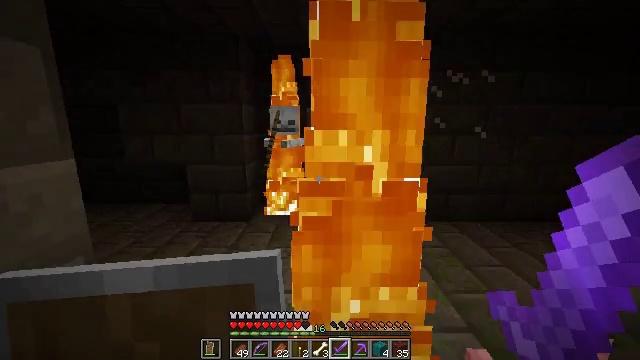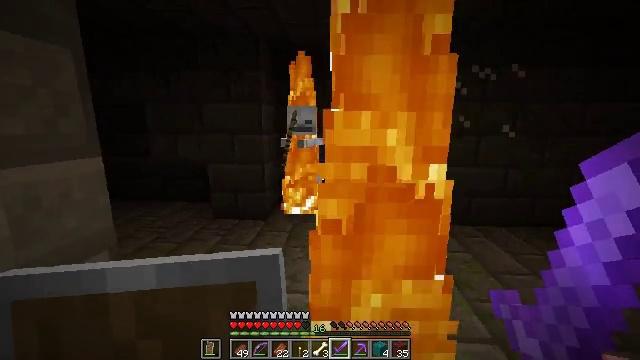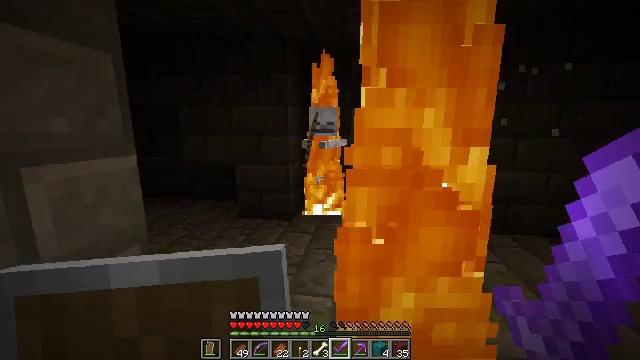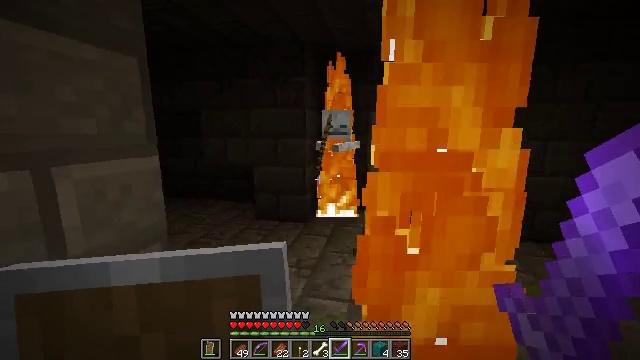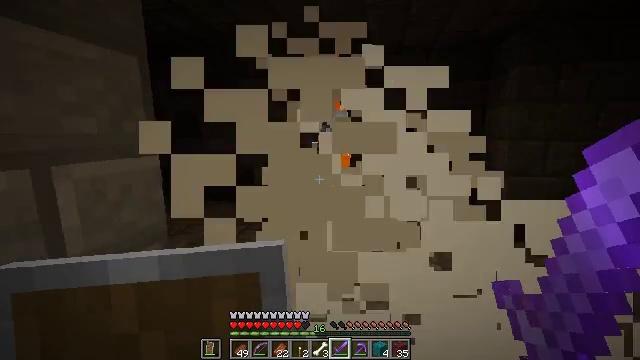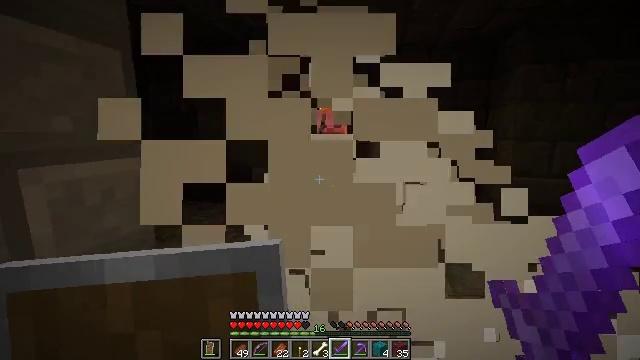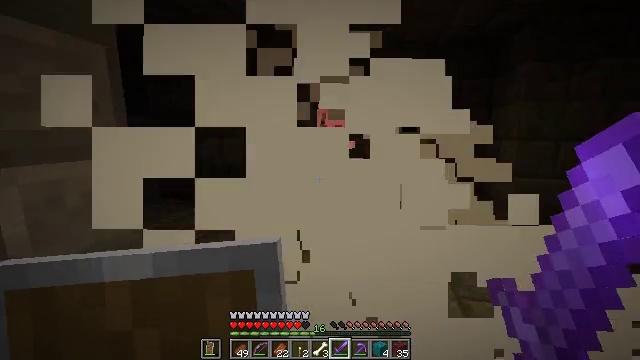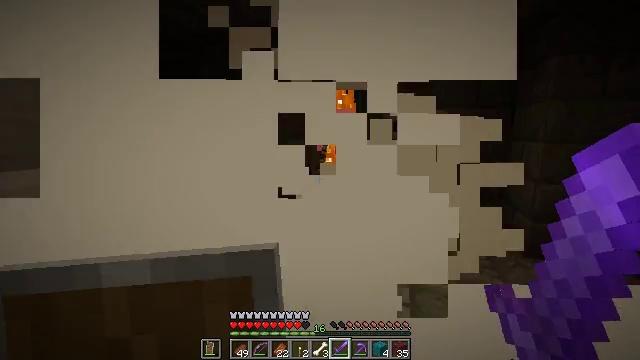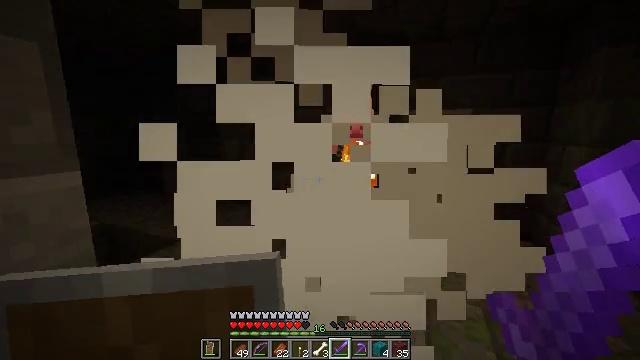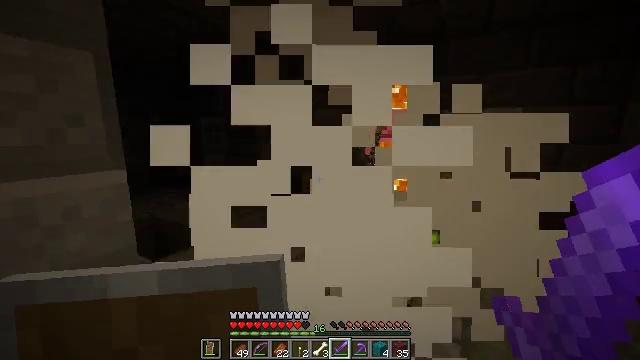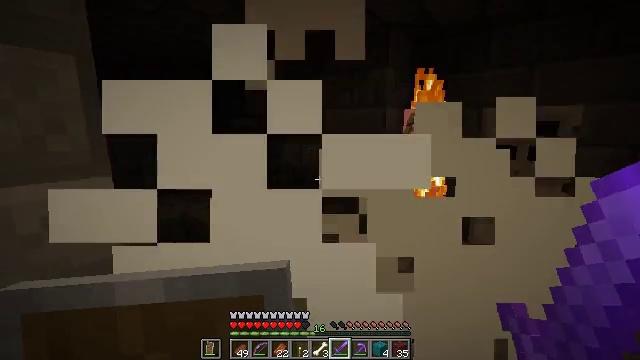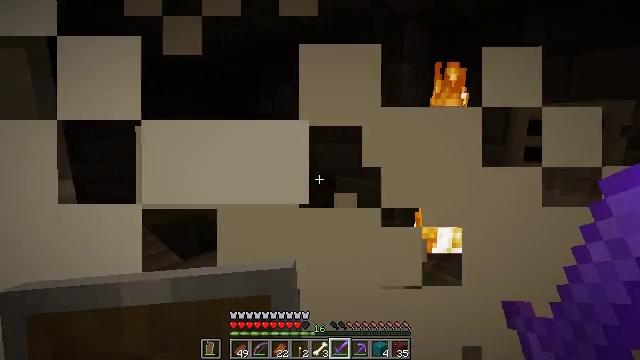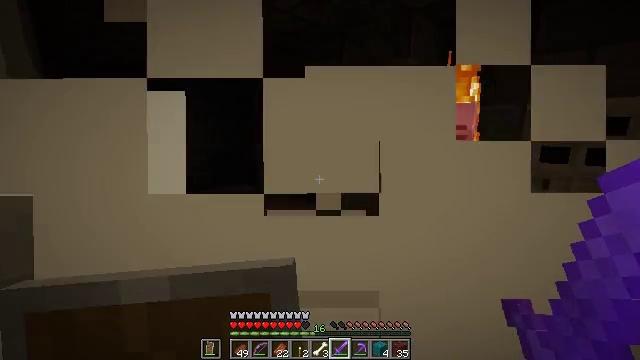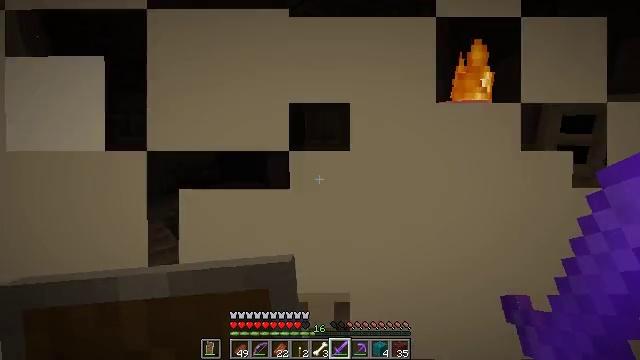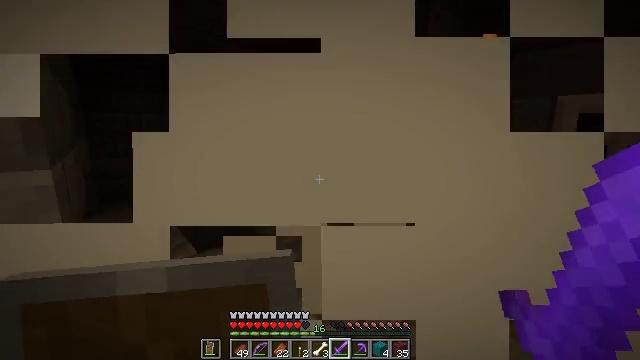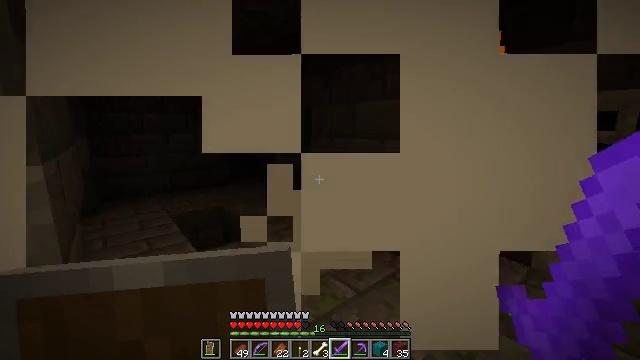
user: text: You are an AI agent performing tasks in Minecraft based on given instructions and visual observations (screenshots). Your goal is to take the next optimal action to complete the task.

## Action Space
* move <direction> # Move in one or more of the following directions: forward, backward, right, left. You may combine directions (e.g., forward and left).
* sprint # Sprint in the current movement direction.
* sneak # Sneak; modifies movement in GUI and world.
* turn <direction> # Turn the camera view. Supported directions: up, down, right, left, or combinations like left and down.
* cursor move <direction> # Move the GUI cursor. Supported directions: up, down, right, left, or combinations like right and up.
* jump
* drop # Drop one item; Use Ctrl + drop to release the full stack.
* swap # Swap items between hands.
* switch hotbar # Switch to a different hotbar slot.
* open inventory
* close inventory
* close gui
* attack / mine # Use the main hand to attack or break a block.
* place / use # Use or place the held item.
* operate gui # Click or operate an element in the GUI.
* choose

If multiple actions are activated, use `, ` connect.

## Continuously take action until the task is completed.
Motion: motion action
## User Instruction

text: Kill mobs.
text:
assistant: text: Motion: turn left
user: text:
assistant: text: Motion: turn left
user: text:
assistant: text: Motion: turn left
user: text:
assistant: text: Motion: no_op
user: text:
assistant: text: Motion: move forward
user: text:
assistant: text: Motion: move forward and move right
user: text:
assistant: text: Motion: move forward and move right, turn left
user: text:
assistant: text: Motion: move forward and move right, turn left
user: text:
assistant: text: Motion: move forward and move right, turn left
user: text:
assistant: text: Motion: move forward and move right, turn left
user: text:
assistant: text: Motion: move forward and move right, turn left
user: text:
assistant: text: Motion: turn left
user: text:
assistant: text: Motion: turn left
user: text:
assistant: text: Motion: turn left
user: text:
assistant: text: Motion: no_op
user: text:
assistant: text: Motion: no_op
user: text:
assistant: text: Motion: no_op
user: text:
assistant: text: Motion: no_op
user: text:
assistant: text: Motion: no_op
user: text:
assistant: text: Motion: no_op
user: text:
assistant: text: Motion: turn right
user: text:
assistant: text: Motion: turn right
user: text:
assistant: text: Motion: turn right
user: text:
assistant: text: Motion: turn right
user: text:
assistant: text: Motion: turn right
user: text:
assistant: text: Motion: no_op
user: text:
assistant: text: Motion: move forward
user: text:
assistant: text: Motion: move forward
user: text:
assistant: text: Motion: move forward
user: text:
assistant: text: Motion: move forward, turn right